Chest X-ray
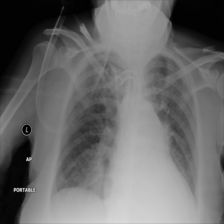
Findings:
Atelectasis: negative
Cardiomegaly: negative
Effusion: negative
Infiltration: negative
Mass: negative
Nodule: negative
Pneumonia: negative
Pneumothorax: negative
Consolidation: negative
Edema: negative
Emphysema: negative
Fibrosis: negative
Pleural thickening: negative
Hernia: negative